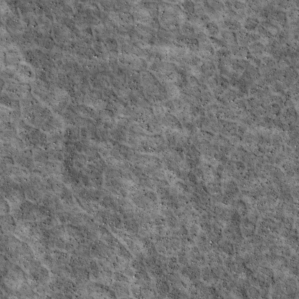
Label: non_frost